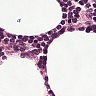
Metastatic tissue present: no